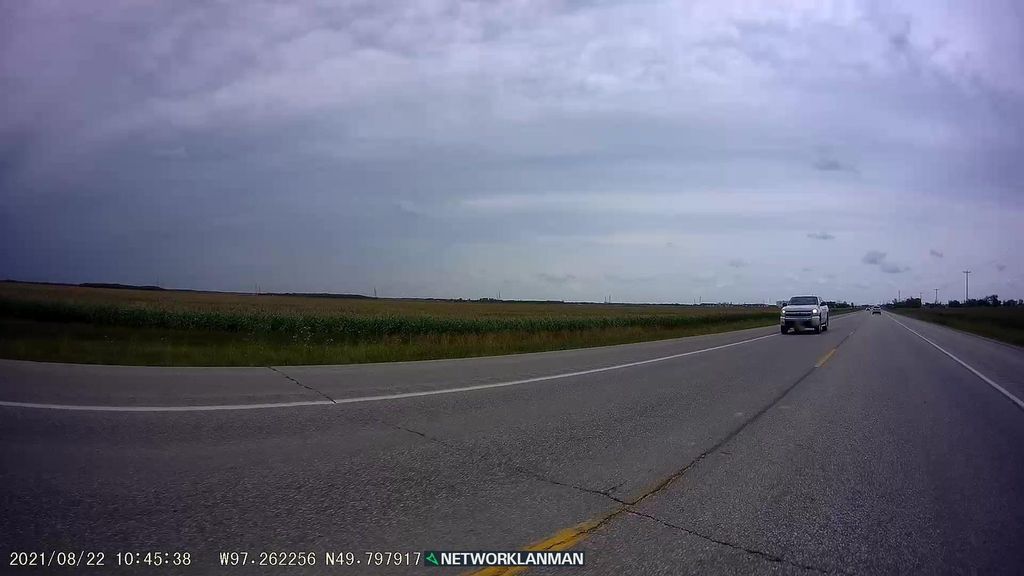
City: winnipeg